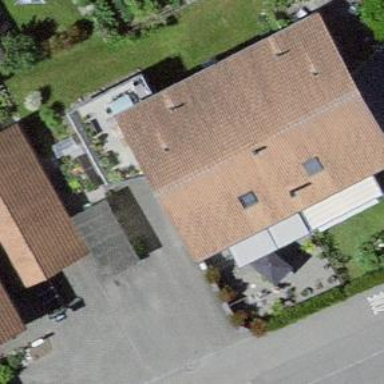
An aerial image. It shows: Gabled roof on residential building.